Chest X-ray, PA view. Patient: 59 years old, sex F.
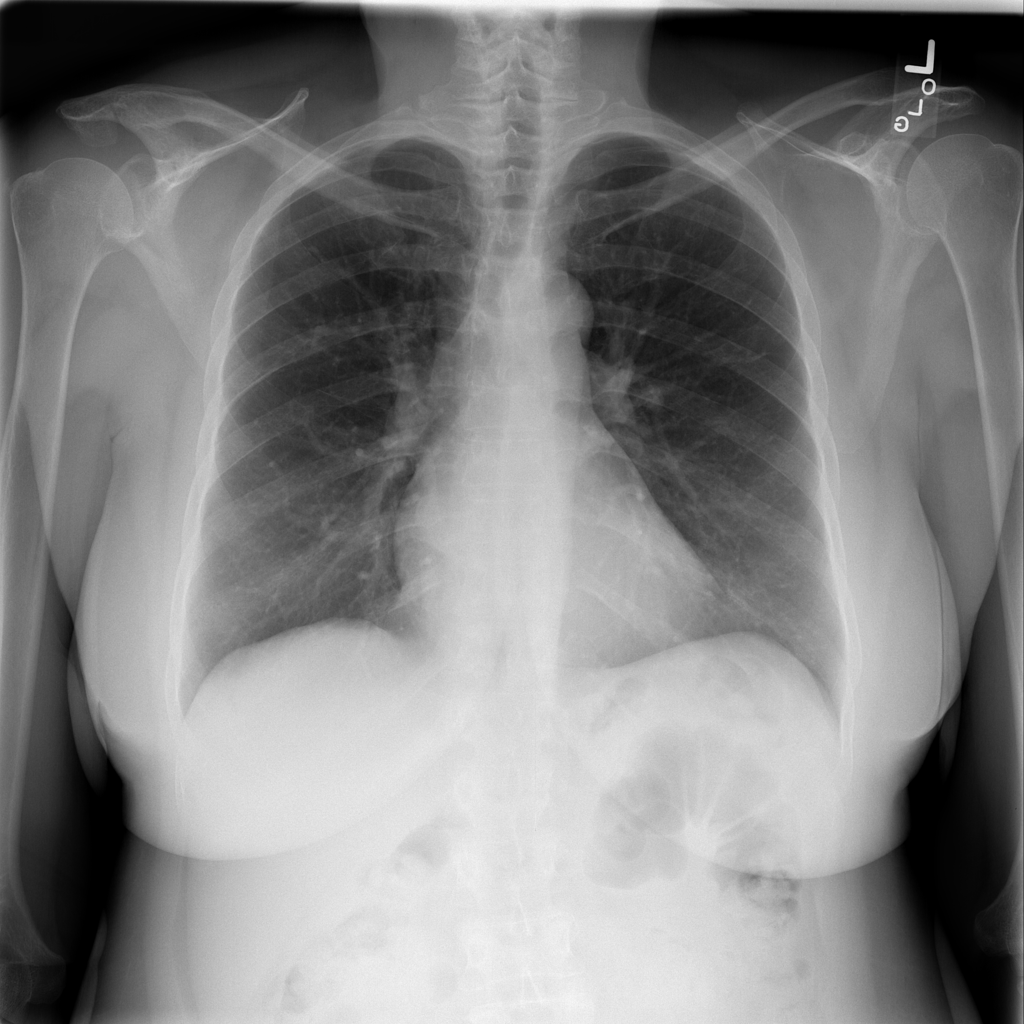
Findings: No Finding